Interaction volume radius: 5 \u00c5
Interaction volume height: 20 \u00c5
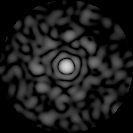
Disorder parameter: 0.8544